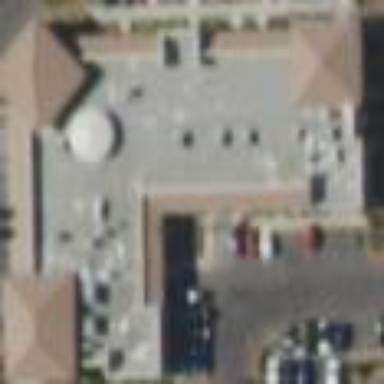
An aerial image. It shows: Retail building.